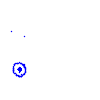
Particle: kaon